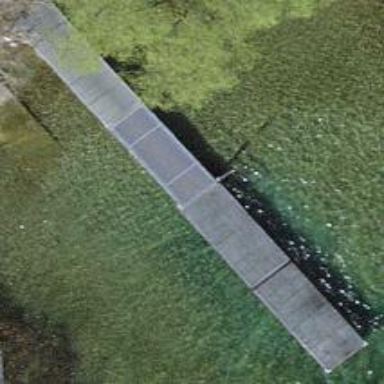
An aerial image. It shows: Man-made pier.